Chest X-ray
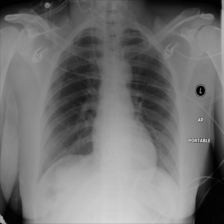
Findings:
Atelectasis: negative
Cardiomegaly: negative
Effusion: negative
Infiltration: negative
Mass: negative
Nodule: negative
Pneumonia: negative
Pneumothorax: negative
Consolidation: negative
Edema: negative
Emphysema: negative
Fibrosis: negative
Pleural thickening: negative
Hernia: negative